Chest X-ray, PA view. Patient: 48 years old, sex M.
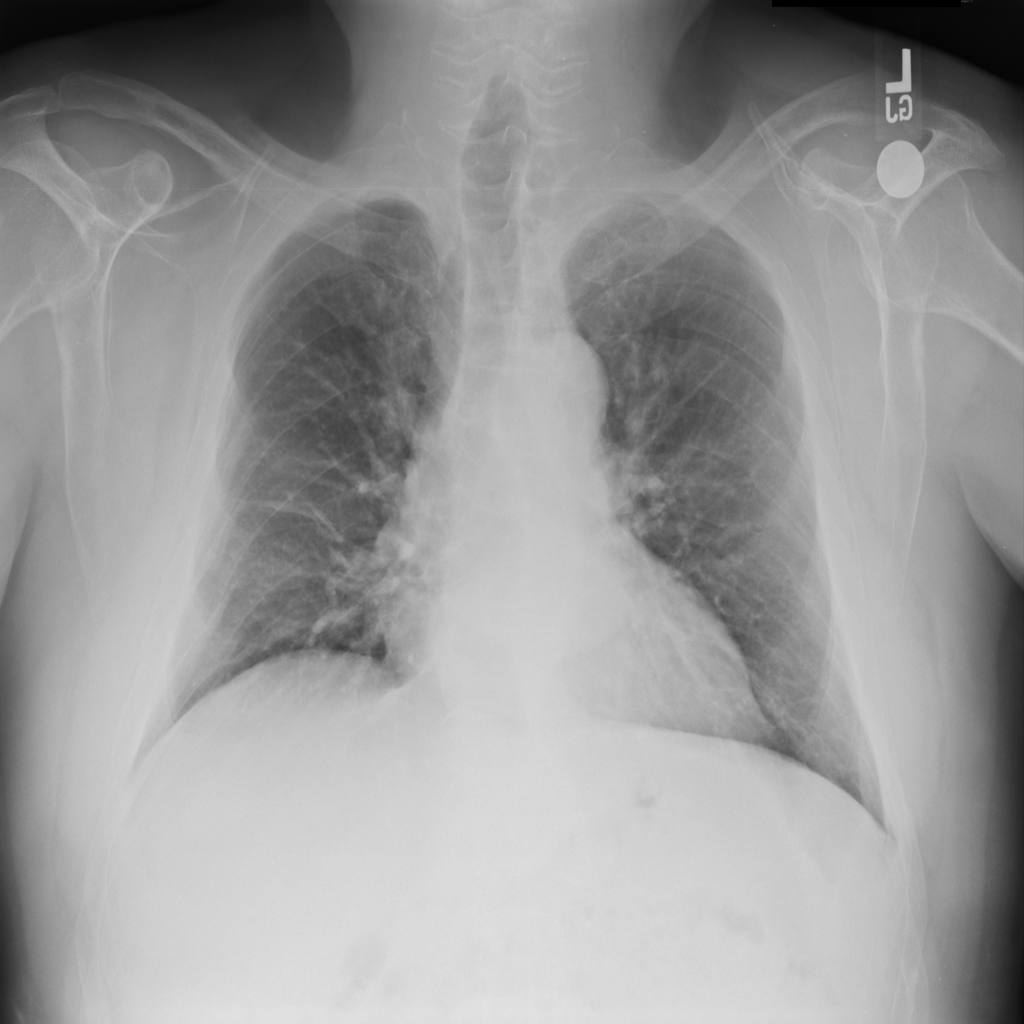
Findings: No Finding